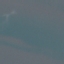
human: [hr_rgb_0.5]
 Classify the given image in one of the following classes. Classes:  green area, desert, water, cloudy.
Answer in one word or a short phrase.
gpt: water